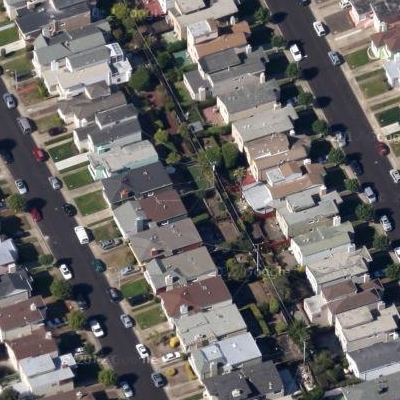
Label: fResident